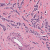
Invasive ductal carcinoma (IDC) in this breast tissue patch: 1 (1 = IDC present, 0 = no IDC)